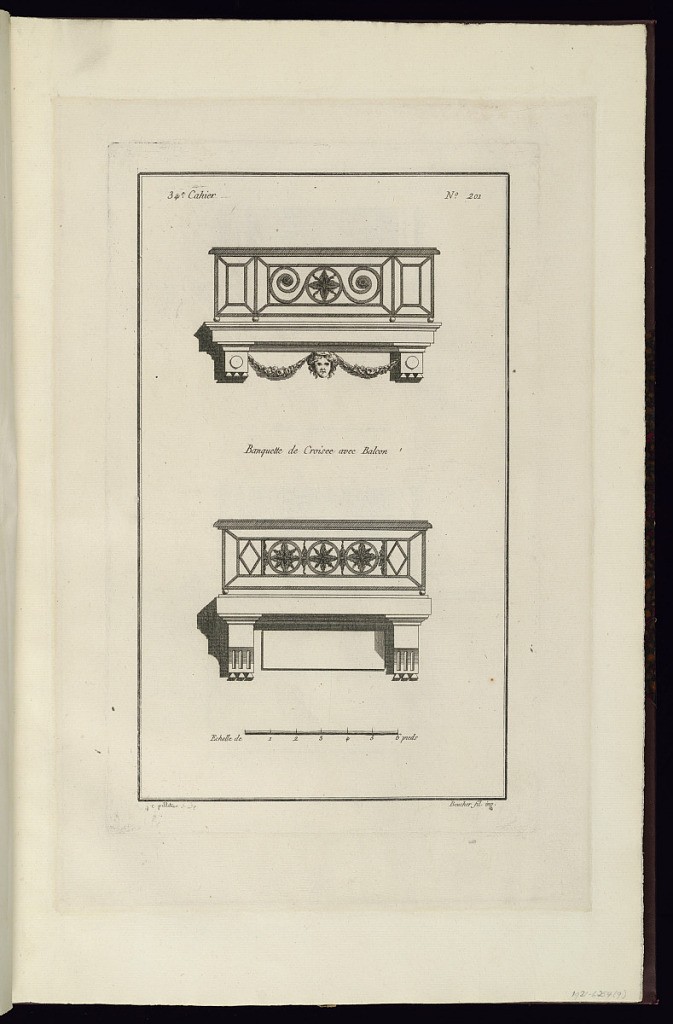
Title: Banquette de Croisée avec Balcon
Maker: Juste-François Boucher, French, 1736 – 1782
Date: ca. 1775
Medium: Engraving on off white laid paper
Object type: Print
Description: Designs for two architectural sills with wrought iron balcony. The top balcony is decorated with a rosette and features below it a mascaron with floral garland. The lower balcony features multiple rosettes and fluted brackets. The plate is signed.